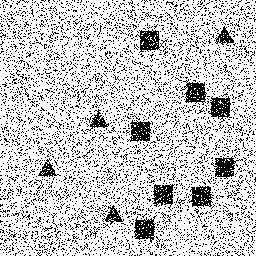
Squares: 8
Triangles: 4
Stars: 0
Total shapes: 12